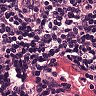
Metastatic tissue present: no